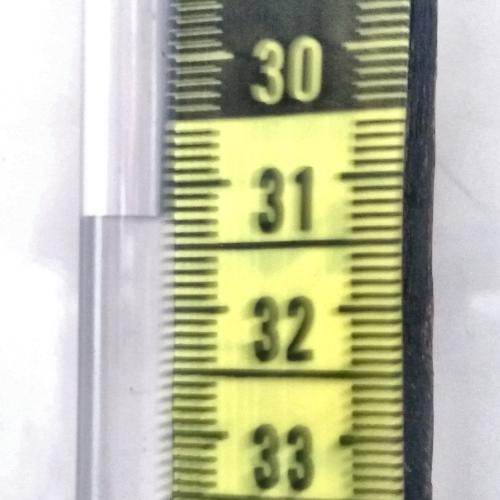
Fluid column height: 31.3 cm